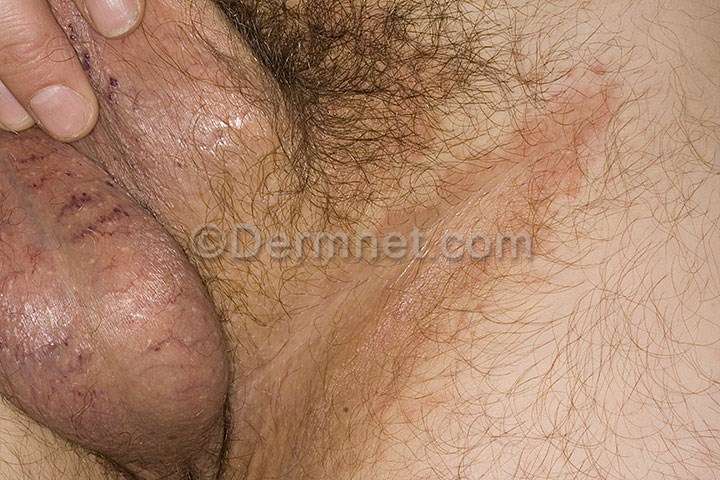
Disease: Tinea Ringworm Candidiasis and other Fungal Infections